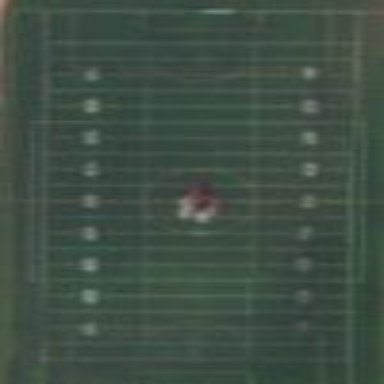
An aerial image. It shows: Soccer pitch for outdoor sports and leisure activities.